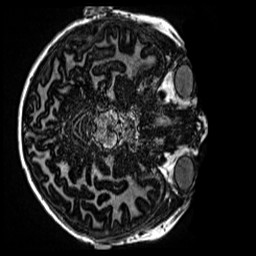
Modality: MP2RAGE
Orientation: axial
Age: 11
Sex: male
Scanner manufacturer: siemens
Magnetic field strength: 3 T
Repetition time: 4 s
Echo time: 0.00299 s